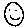
Label: smiley face